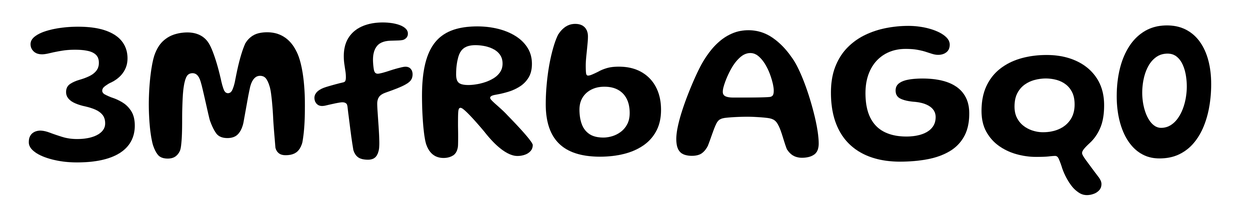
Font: Gluten_Medium